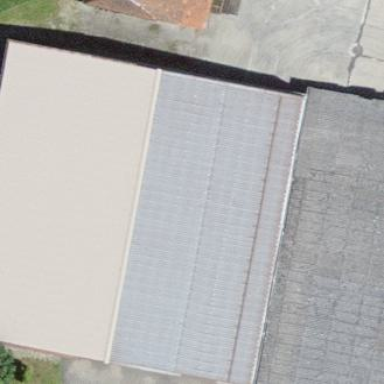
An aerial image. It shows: Group of garages.